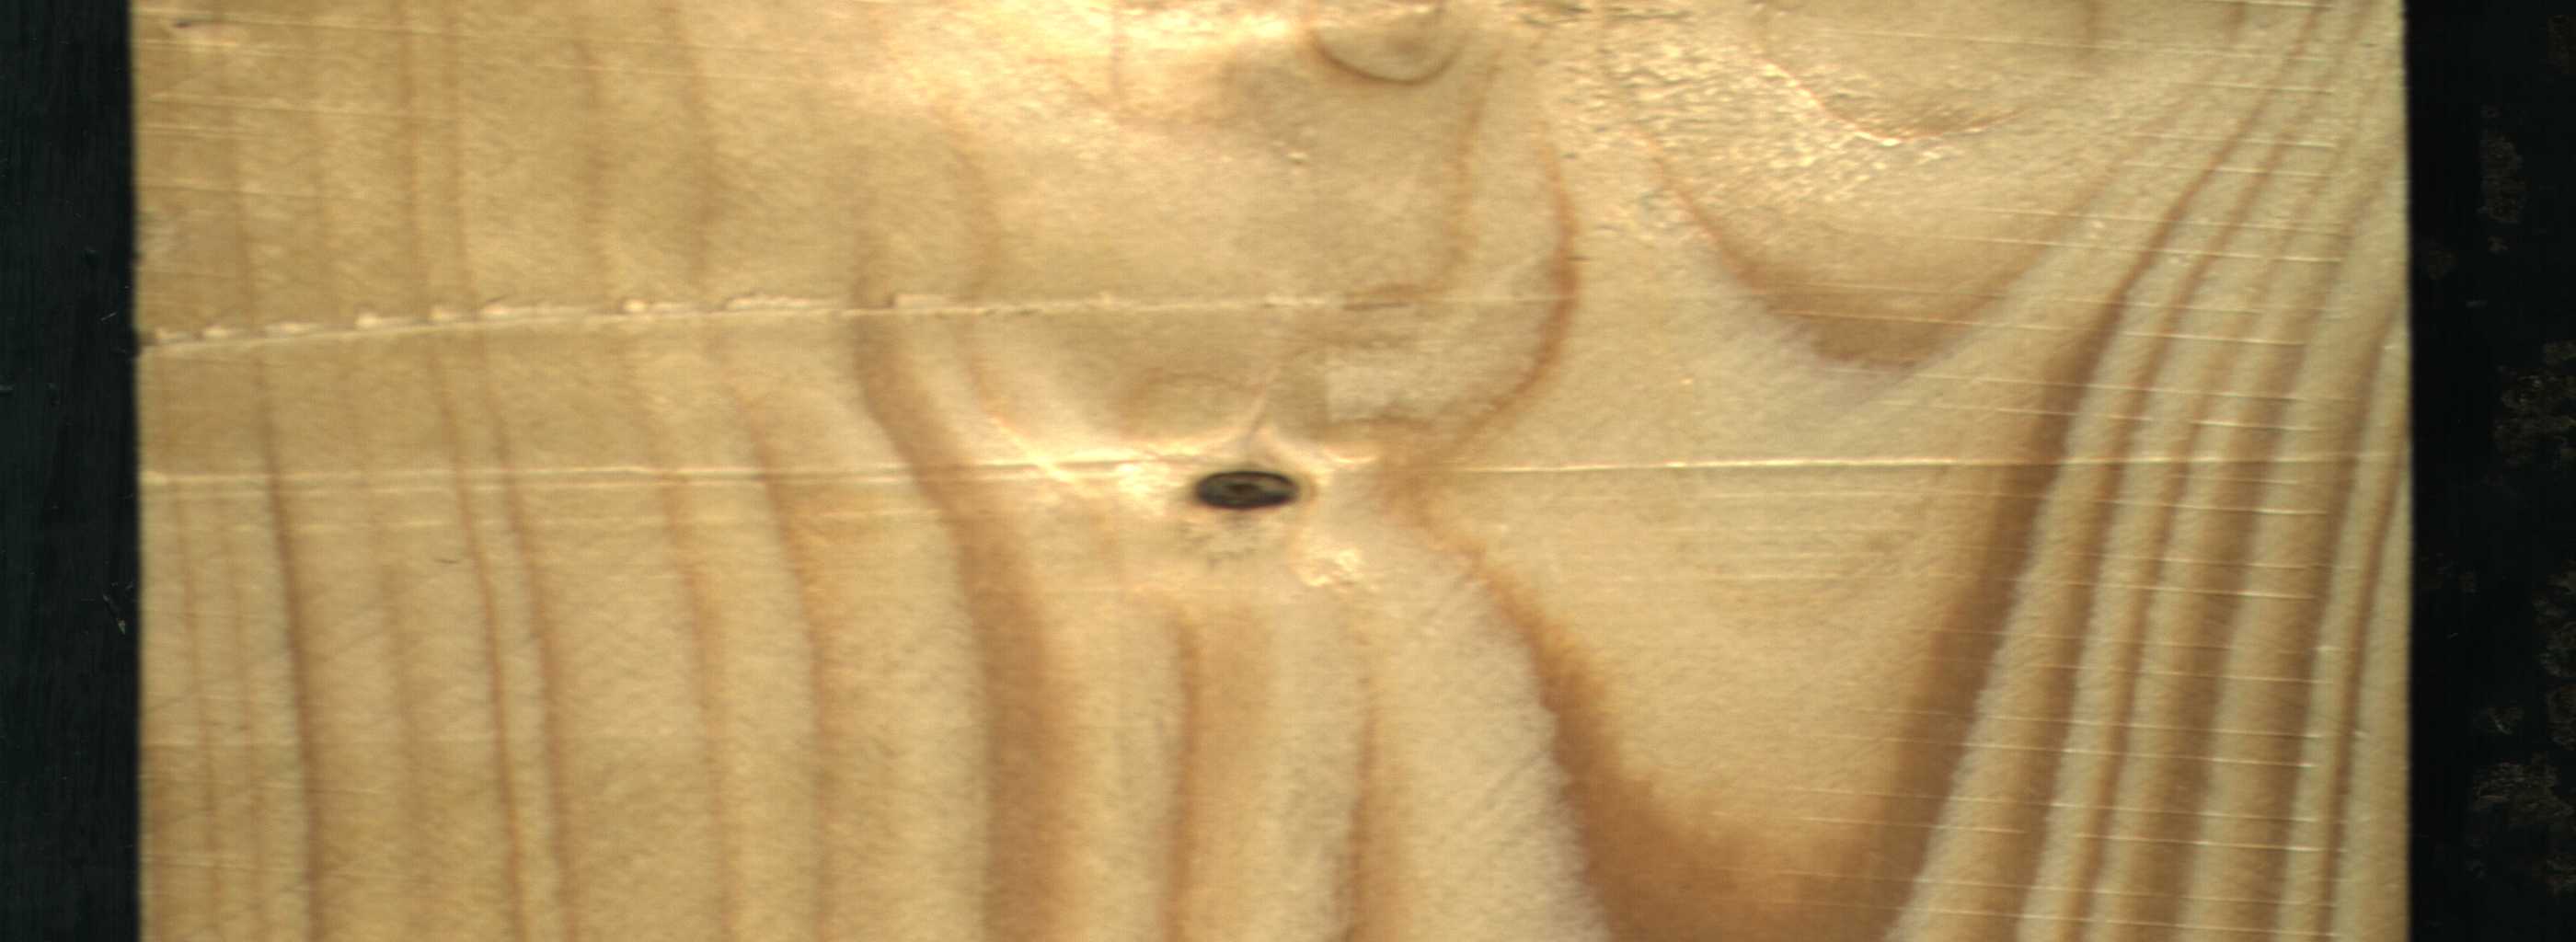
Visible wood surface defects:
Dead_Knot